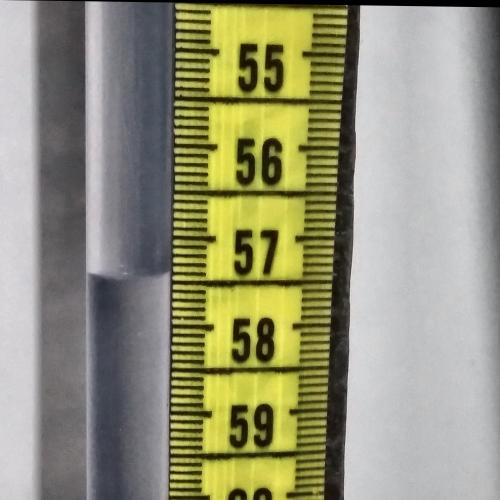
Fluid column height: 57.4 cm